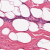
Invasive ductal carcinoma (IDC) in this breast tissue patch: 0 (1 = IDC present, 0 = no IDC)